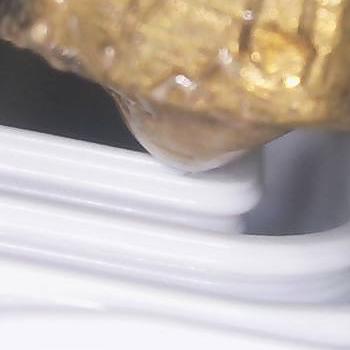
Flow rate: 70%